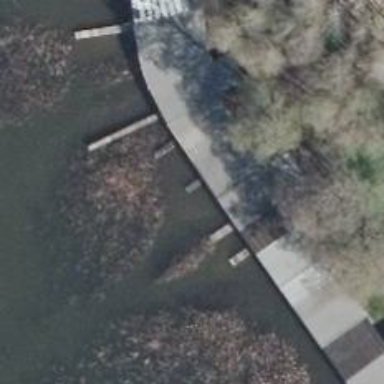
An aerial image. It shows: Man-made pier.